【题型】填空题　【知识点】平面几何　【难度】easy
如图，半圆中长方形的宽是长的一半，半径为3厘米，则阴影部分的面积是 \underline{\qquad}平方厘米．

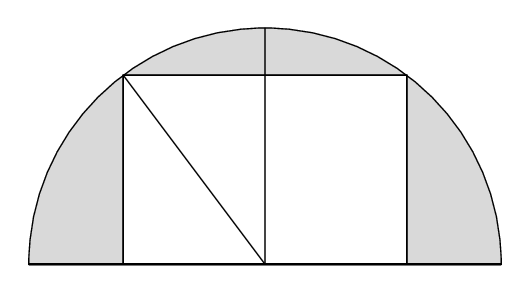
【解答】

\noindent \textbf{【答案】} $\boldsymbol{5.13}$

\noindent \textbf{【分析】} 根据阴影部分面积等于半圆面积减去空白部分长方形的面积进行求解即可．

\noindent \textbf{【详解】} 解：因为长方形的宽是长的一半，
所以空白部分的长方形可以割补成一个边长为3的正方形，
所以阴影部分的面积为$\dfrac{1}{2}\times3.14\times3^2 - 3\times3 = 5.13$平方厘米，
故答案为：$\boldsymbol{5.13}$．

\noindent \textbf{【点睛】} 本题主要考查了求不规则图形面积，正确利用转换法把用规则图形的面积表示出不规则图形的面积是解题的关键．

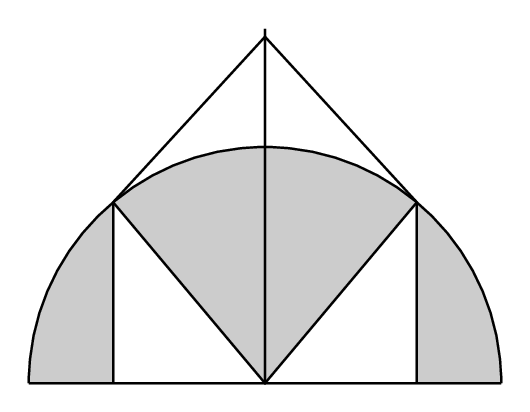